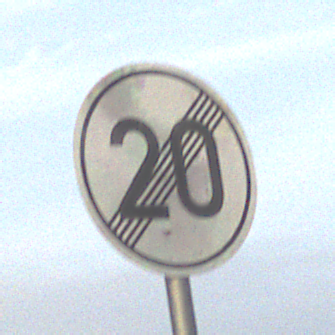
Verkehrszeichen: EndeGeschwindigkeit20
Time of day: SunriseSunset
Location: Outdoor (Urban)
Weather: PartlyCloudy
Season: NotSpecified
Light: Natural